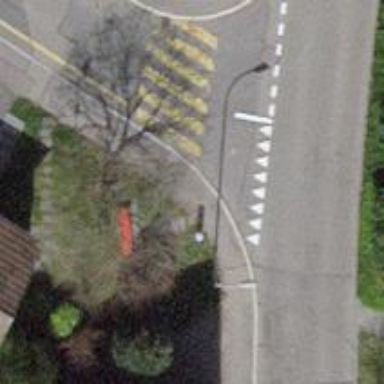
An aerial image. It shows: Red bench.